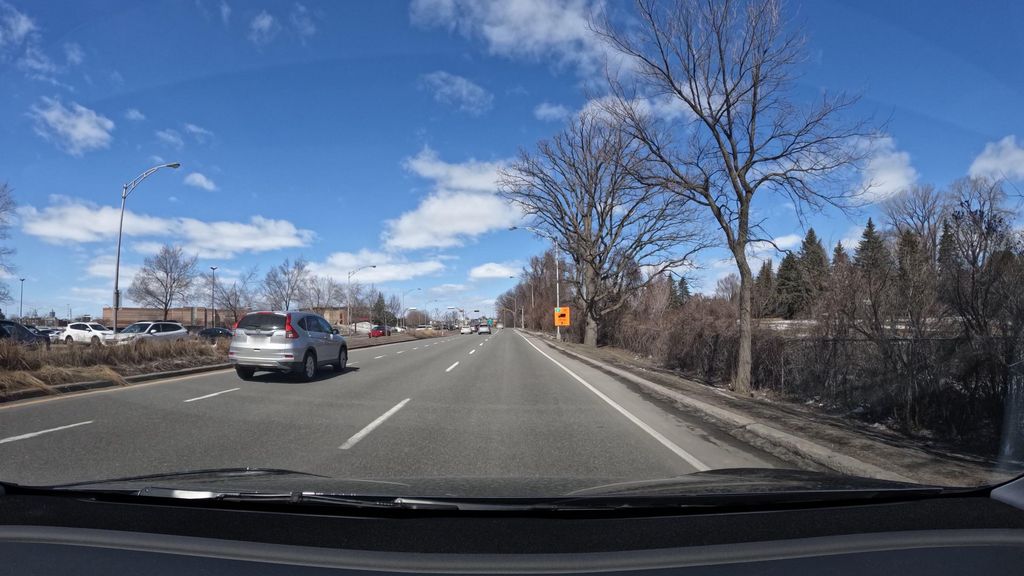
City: montreal